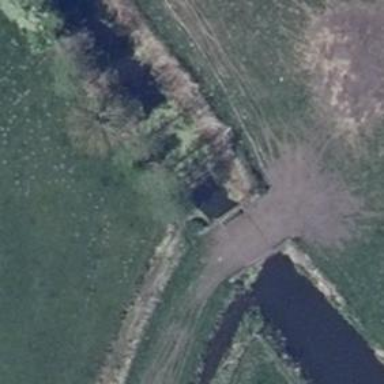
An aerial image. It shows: Culvert tunnel.